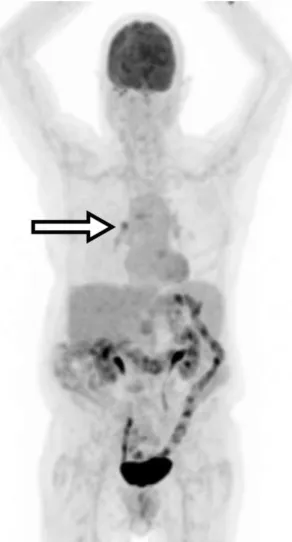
Patient A maximum intensity projection (MIP) images. (B) Repeated imaging. Arrows indicate the clinically relevant area of uptake.
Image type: radiology (pet)